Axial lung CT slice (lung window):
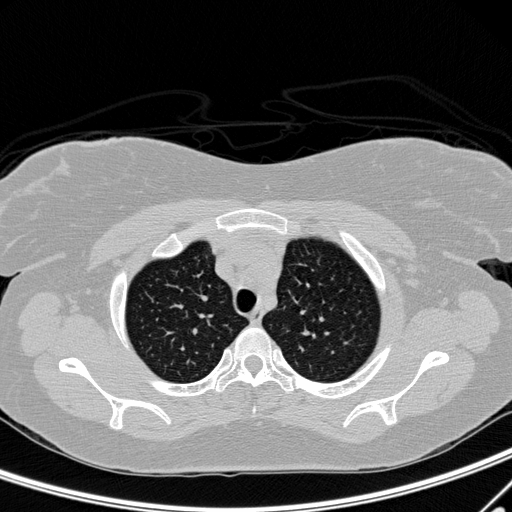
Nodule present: no